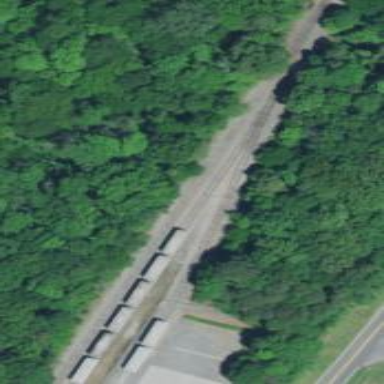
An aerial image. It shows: Railway spur service.